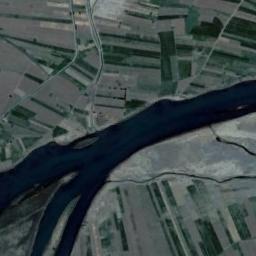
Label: river